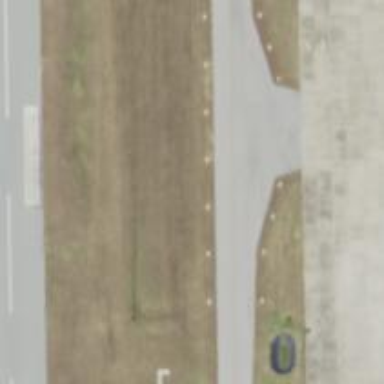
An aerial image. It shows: Asphalt taxiway in the airport.